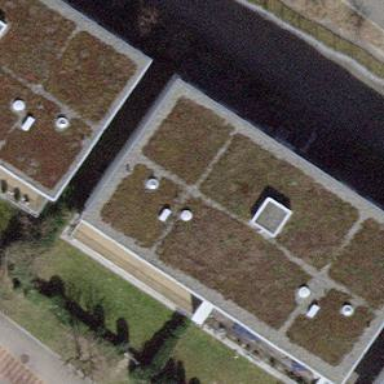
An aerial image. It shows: White apartment building with flat roof.